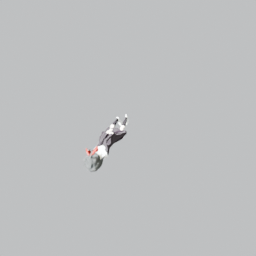
Label: people